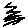
Label: zigzag